Question: I'm new to webpage development and now little about html.
Div tag will be used to divide webpage into different sections but how i can do this
using canvas or even with div tag. For reference please see the attached image page-division.

I want to divide as shown above.
Also these divisions should resize as per window of browser also.
I tried 2-3 options but it did not work well.
do i need to write in javascript ?
Thanks
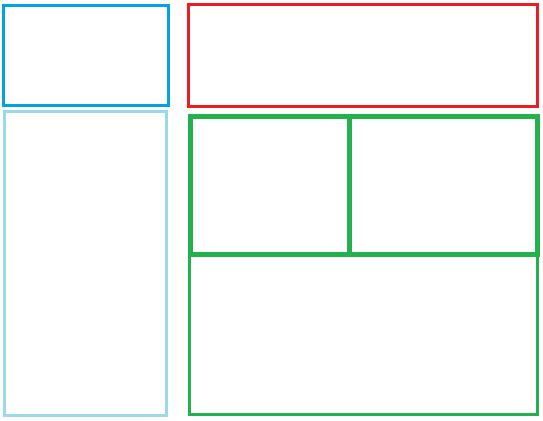
Answer: What you are asking about is generally known as "responsive" design.
That's a big topic! Here's a link to an introduction of responsive design:
<URL>
You ask about scaling, but responsive design also involves moving content based on the device size.
For example if your design above is viewed on a phone you might want the red and green sections to stack below the blue sections. You can use CSS to move your content based on resizing events.
Canvas is often used to present graphs and other visual information.
For example, your red rectangle might contain a graph using a canvas
Your canvas (your graph) can be scaled like this:
'''
// the original size of your red rect
// this is the red width at "full size"
var originalWidth=450;
var originalHeight=125;
// new max values for your red rect
// this example assumes the user resizes their browser to less width
var maxWidth=300;
var maxHeight=125;
// now resize the canvas while maintaining aspect ratio
// so your graph does not distort
var scaleFactor=Math.min((maxWidth/originalWidth),(maxHeight/originalHeight));
// resize the canvas element proportionally
canvas.width=originalWidth*scaleFactor;
canvas.height=originalHeight*scaleFactor;
// A gotcha! When you resize the canvas all its content is erased.
// Therefore, you must redraw your graph to the canvas
// scale the canvas
context.scale(scaleFactor,scaleFactor);
// now redraw your graph as you originally did
// context.scale will take care of all the scaling for you!
'''